高一 · 立体几何学
如图, 在三棱台 $D E F-A B C$ 中, $A B=2 D E, G, H$ 分别为 $A C, B C$ 的中点.

求证: $B D / /$ 平面 $F G H$.

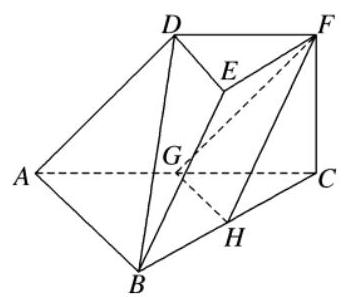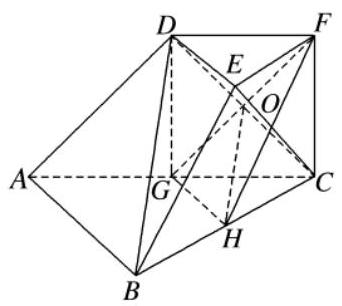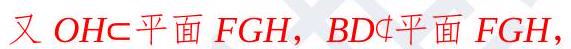
答案: , 连接 $D G, C D$, 设 $C D \cap G F=O$, 连接 $O H$.

在三棱台 $D E F-A B C$ 中, $A B=2 D E, G$ 为 $A C$ 的中点, 可得 $D F$ 綊 $G C$,

所以四边形 $D F C G$ 为平行四边形,

则 $O$ 为 $C D$ 的中点,

又 $H$ 为 $B C$ 的中点, 所以 $O H / / B D$.

所以 $B D / /$ 平面 $F G H$.